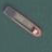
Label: Sand_carrier